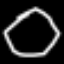
Label: octagon